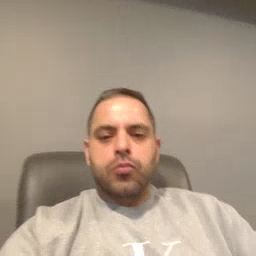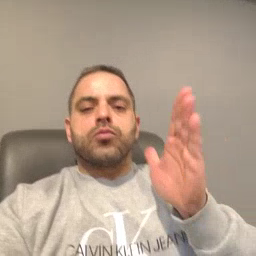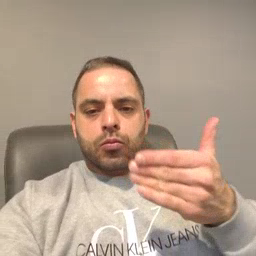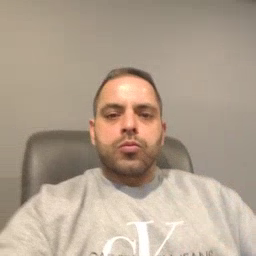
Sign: room